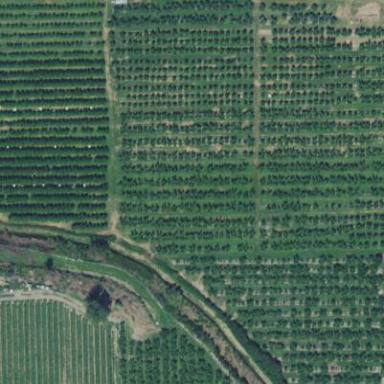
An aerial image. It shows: Orchard.